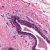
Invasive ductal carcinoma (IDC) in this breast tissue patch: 0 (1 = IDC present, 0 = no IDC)